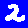
Digit: 2